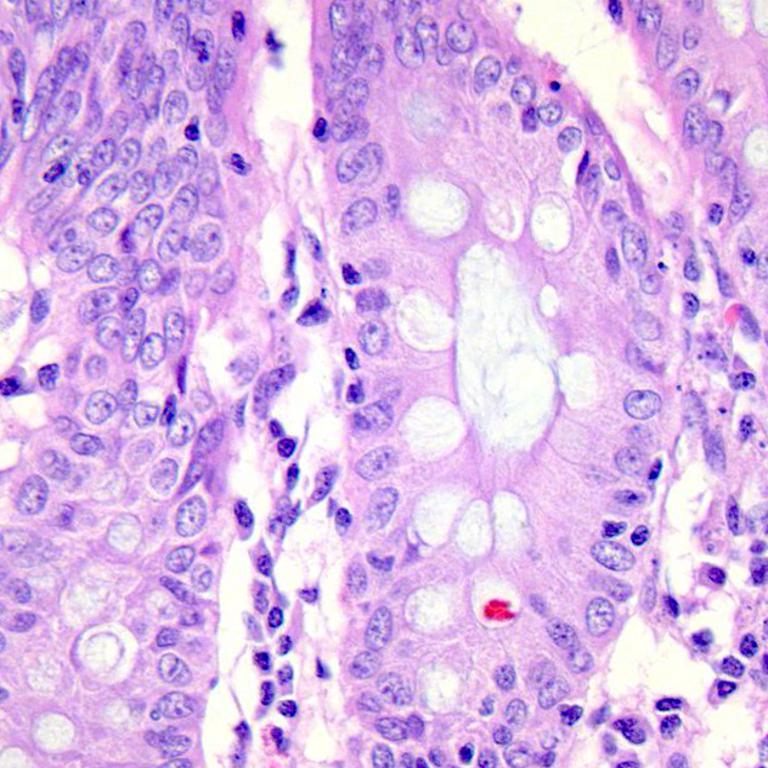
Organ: colon
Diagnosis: benign